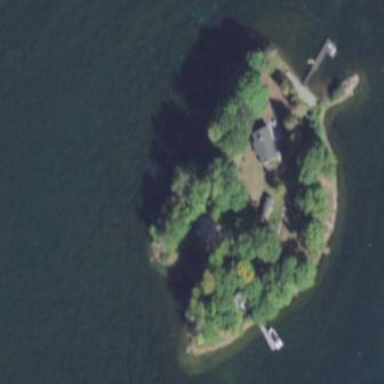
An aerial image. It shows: Islet.